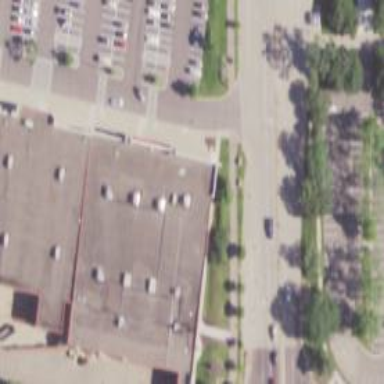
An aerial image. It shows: Retail building.